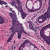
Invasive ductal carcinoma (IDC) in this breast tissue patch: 0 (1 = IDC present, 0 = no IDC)